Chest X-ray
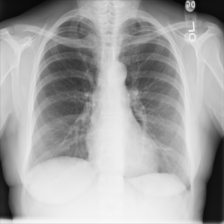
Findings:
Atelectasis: negative
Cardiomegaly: negative
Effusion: negative
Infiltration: negative
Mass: negative
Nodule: negative
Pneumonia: negative
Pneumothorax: negative
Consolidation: negative
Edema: negative
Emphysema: negative
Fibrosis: negative
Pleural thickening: negative
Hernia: negative